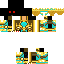
A male skeleton skin with dark skin, wearing brown helmet dressed in a gold armor chest and brown pants, featuring a closed mouth.